Question: With the new version ggplot2 and scales, I can't figure out how to get axis label in scientific notation. For example:
'''
x <- 1:4
y <- c(0, 0.0001, 0.0002, 0.0003)
dd <- data.frame(x, y)
ggplot(dd, aes(x, y)) + geom_point()
'''
gives me

I'd like the axis labels to be 0, 5 x 10^-5, 1 x 10^-4, 1.5 x 10^-4, etc. I can't figure out the correct combination of 'scale_y_continuous()' and 'math_format()' (at least I think those are what I need).
'scale_y_log10()' log transforms the axis, which I don't want. 'scale_y_continuous(label = math_format())' just gives me 10^0, 10^5e-5, etc. I see why the latter gives that result, but it's not what I'm looking for.
I am using ggplot2_0.9.1 and scales_0.2.1
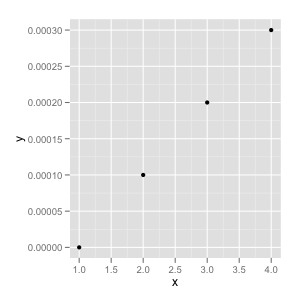
Answer: I adapted Brian's answer and I think I got what you're after.
Simply by adding a parse() to the scientific_10() function (and changing 'x' to the correct 'times' symbol), you end up with this:
'''
x <- 1:4
y <- c(0, 0.0001, 0.0002, 0.0003)
dd <- data.frame(x, y)
scientific_10 <- function(x) {
parse(text=gsub("e", " %*% 10^", scales::scientific_format()(x)))
}
ggplot(dd, aes(x, y)) + geom_point()+scale_y_continuous(label=scientific_10)
'''

You might still want to smarten up the function so it deals with 0 a little more elegantly, but I think that's it!